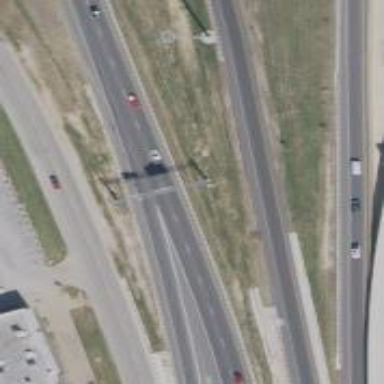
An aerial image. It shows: Motorway.